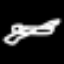
Label: airplane